Field crop: maize
Growth stage: 2
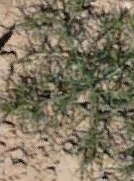
Species: salsola